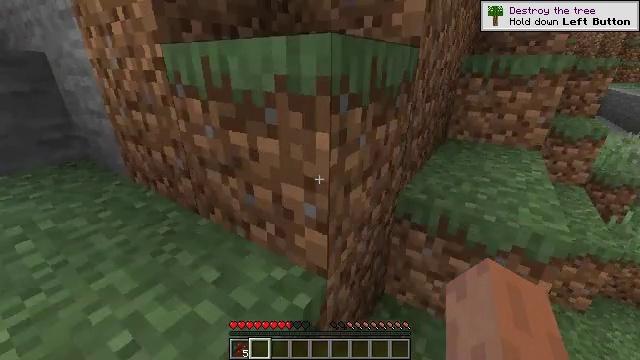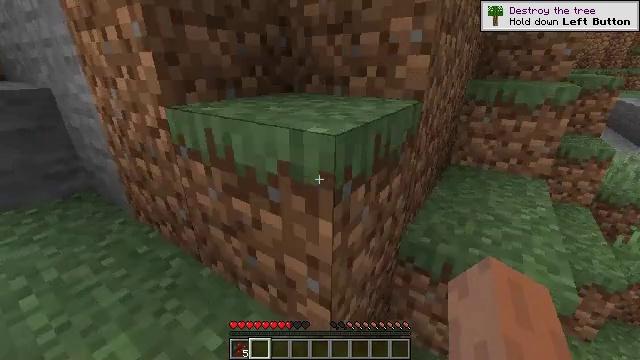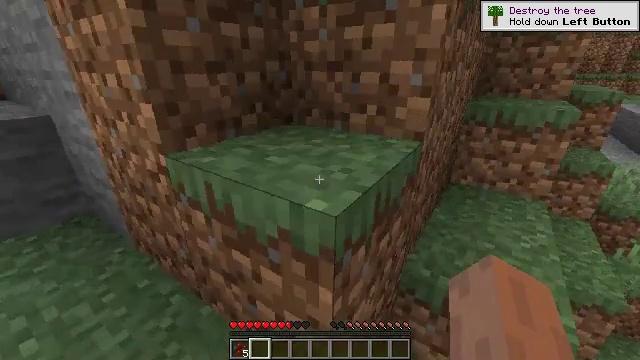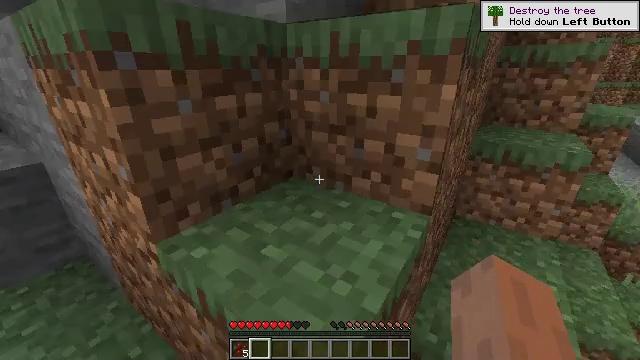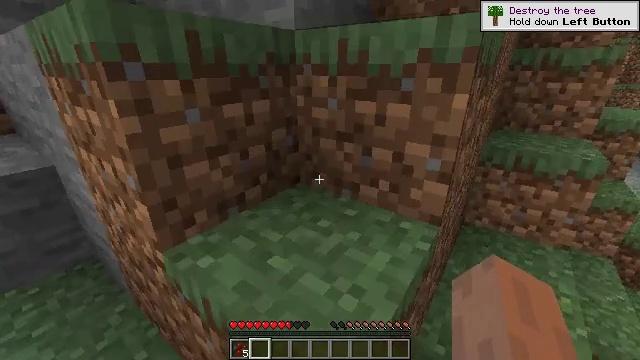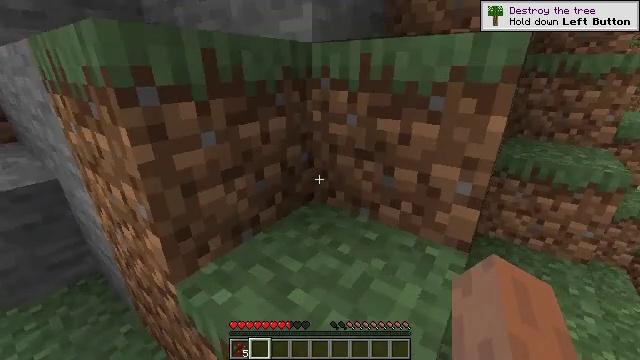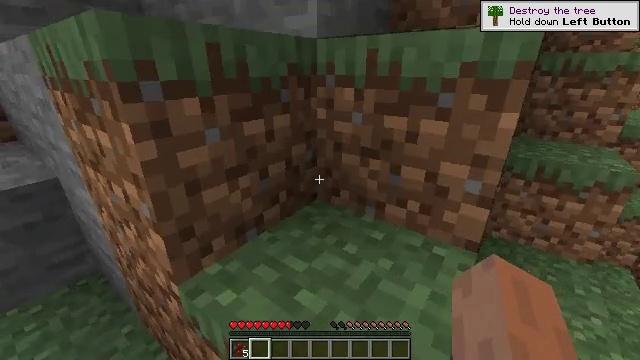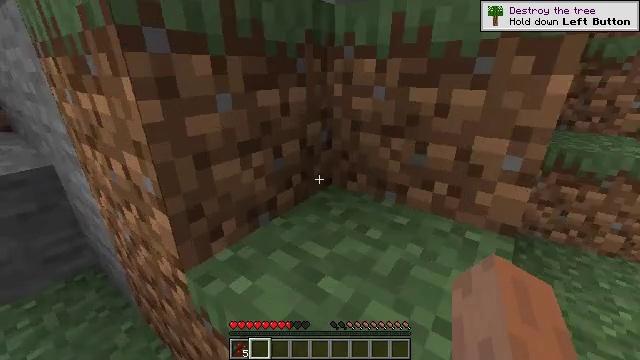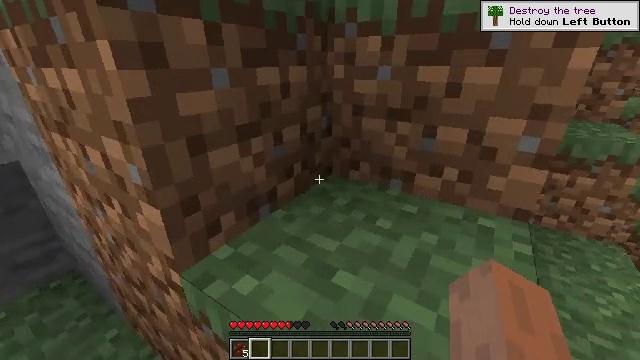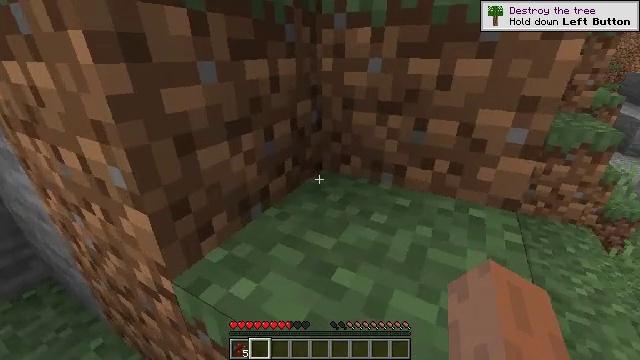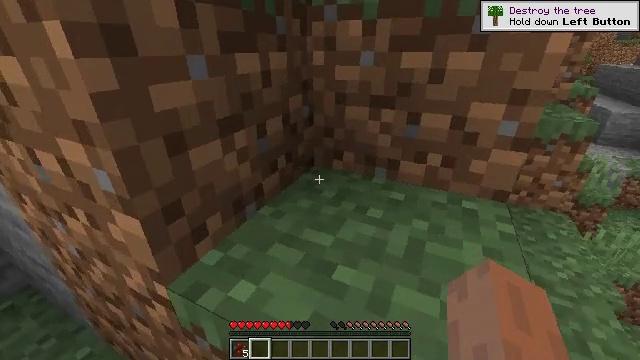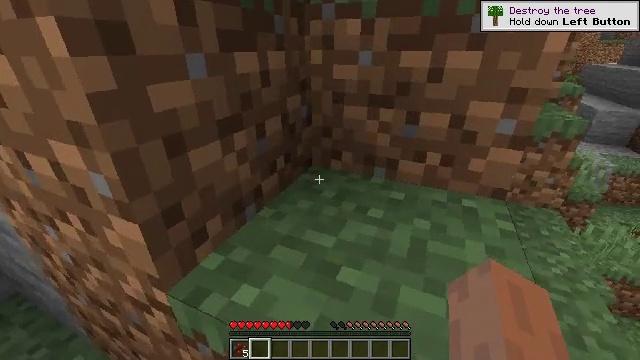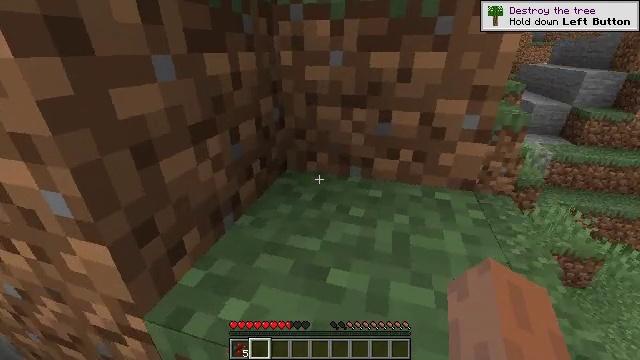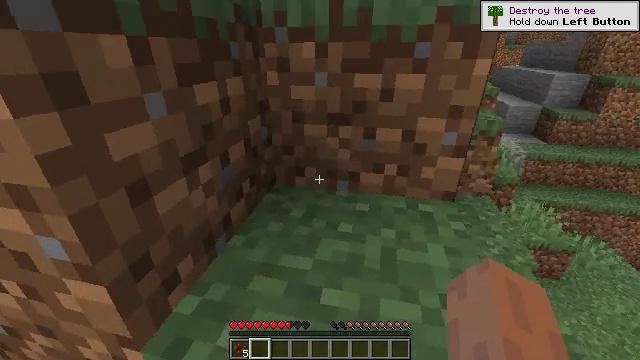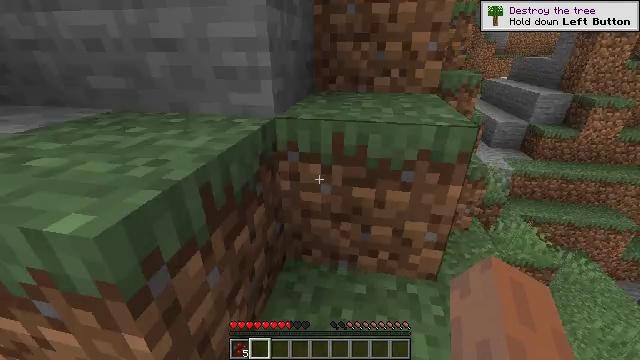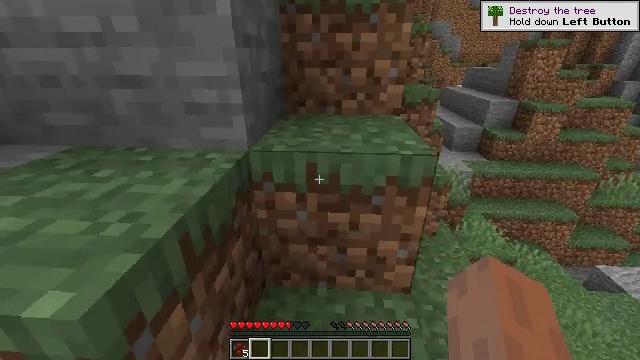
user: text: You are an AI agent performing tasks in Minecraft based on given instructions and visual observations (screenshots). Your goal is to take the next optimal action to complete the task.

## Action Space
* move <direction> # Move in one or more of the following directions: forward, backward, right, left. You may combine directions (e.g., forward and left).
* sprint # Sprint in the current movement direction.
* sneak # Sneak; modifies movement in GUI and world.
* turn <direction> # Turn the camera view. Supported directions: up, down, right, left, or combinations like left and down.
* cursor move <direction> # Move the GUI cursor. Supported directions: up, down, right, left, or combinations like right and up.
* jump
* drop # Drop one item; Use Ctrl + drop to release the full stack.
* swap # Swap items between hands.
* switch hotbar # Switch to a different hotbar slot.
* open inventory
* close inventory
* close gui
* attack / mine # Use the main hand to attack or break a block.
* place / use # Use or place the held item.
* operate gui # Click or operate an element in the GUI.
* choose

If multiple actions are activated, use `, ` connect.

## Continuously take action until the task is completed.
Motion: motion action
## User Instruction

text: Kill mobs.
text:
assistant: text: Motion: move forward, jump
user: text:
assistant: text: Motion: move forward, jump
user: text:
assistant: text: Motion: move forward, jump
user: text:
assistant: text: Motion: move forward, turn left, jump
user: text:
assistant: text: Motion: move forward
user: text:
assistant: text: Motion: move forward
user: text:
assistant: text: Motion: no_op
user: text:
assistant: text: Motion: turn right
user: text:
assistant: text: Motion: turn right and down
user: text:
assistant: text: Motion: turn right and down
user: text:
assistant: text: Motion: turn right
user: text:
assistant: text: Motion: move forward, turn right
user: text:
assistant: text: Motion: move forward, turn right, jump
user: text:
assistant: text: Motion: move forward, turn right, jump
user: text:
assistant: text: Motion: move forward, turn right and up, jump
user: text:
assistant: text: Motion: move forward, turn right, jump
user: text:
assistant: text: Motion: move forward, jump
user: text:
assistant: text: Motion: move forward, jump
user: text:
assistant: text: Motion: move forward, jump
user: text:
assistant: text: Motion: move forward, jump
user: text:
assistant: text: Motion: move forward, jump
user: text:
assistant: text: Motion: move forward, jump
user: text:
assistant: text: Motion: move forward, jump
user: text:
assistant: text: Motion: move forward, turn right, jump
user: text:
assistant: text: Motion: move forward, turn right and up, jump
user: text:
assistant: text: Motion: move forward, jump
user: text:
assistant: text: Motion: move forward, jump
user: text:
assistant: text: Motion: move forward, jump
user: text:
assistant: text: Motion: move forward, jump
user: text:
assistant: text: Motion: move forward, jump